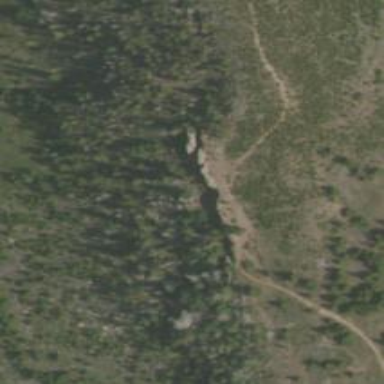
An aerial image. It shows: Climbing crag.